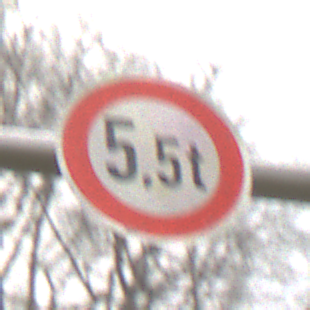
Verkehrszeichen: TatsaechlicheMasse
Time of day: Midday
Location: Outdoor (Nature)
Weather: Overcast
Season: NotSpecified
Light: Natural